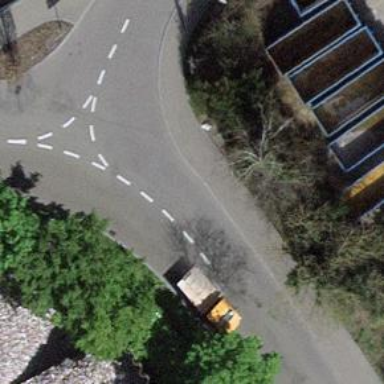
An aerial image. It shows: Smoothly paved residential road.